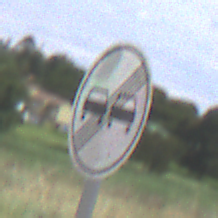
Verkehrszeichen: EndeUeberholverbot
Umgebung: Outdoor, Nature
Tageszeit: Midday
Wetter: PartlyCloudy
Licht: Natural
Jahreszeit: NotSpecified
Kontrast: HighContrast